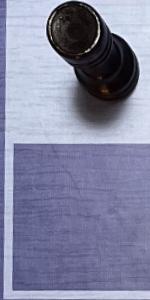
Label: Empty